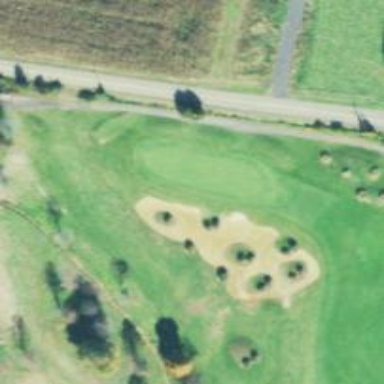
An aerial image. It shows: Golf hole.